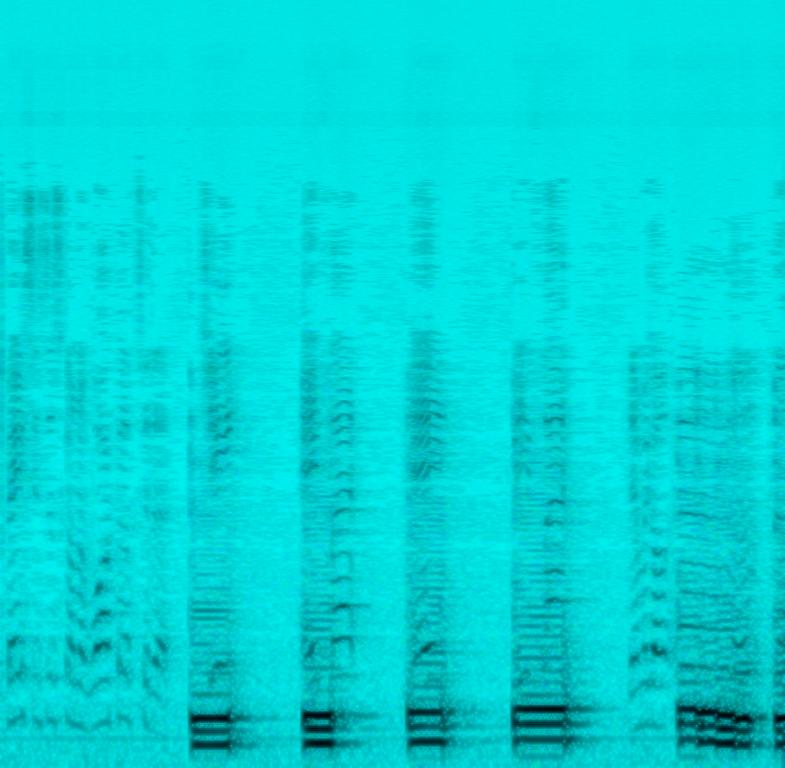
The low quality recording features a tutorial on boomy organ keys narrated by flat male vocals. It is noisy and the recording is in mono.